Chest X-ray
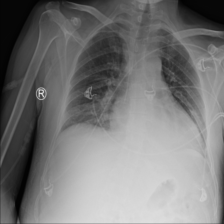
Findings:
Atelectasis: negative
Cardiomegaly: negative
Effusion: negative
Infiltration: negative
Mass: negative
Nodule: negative
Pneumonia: negative
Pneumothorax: negative
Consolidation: negative
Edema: negative
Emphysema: negative
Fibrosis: negative
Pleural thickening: negative
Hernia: negative